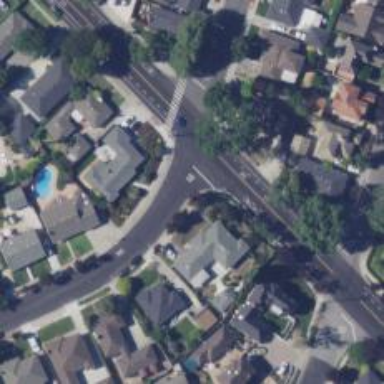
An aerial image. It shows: Tertiary road with asphalt surface surrounded by residential buildings.